Question: '''
protected void Button1_Click(object sender, EventArgs e)
{
SqlConnection cn = new SqlConnection();
SqlCommand cmd = new SqlCommand();
SqlDataAdapter da1 = new SqlDataAdapter();
DataSet ds1 = new DataSet();
cn.ConnectionString = @"Data Source=BOPSERVER;Initial Catalog=Project;Integrated Security=True";
cn.Open();
string n = Convert.ToString(txtfid.Text);
cmd.CommandText = "select * from Personal_det where FID=" + n + "";
cmd.CommandType = CommandType.Text;
cmd.Connection = cn;
da1.SelectCommand = cmd;
da1.Fill(ds1, "Personal_det");
double dn = ds1.Tables["Personal_det"].Rows.Count;
if (dn == 0)
{
DateTime sdt = DateTime.Today;
SqlCommand cmd3 = new SqlCommand();
cn.Close();
cn.Open();
cmd3.CommandText = "insert into Personal_det(FID,Name,DOB,MobileNo,EmailId,add1,add2,add3,Pincode) values(@FID,@Name,@DOB,@MobileNo,@EmailId,@add1,@add2,@add3,@Pincode)";
cmd3.CommandType = CommandType.Text;
cmd3.Connection = cn;
cmd3.Parameters.Add("@FID", SqlDbType.VarChar,50);
cmd3.Parameters["@FID"].Value = this.txtfid.Text;
cmd3.Parameters.Add("@Name", SqlDbType.VarChar, 50);
cmd3.Parameters["@Name"].Value = this.txtname.Text;
cmd3.Parameters.Add("@DOB", SqlDbType.DateTime, 8);
cmd3.Parameters["@DOB"].Value = Convert.ToDateTime(this.txtdob.Text);
cmd3.Parameters.Add("@MobileNo", SqlDbType.Decimal, 18);
cmd3.Parameters["@MobileNo"].Value = this.txtmbl.Text;
cmd3.Parameters.Add("@EmailId", SqlDbType.VarChar, 50);
cmd3.Parameters["@EmailId"].Value = this.txtmail.Text;
cmd3.Parameters.Add("@add1", SqlDbType.VarChar, 50);
cmd3.Parameters["@add1"].Value = this.txtadd1.Text;
cmd3.Parameters.Add("@add2", SqlDbType.VarChar, 50);
cmd3.Parameters["@add2"].Value = this.txtadd2.Text;
cmd3.Parameters.Add("@add3", SqlDbType.VarChar, 50);
cmd3.Parameters["@add3"].Value = this.txtadd3.Text;
cmd3.Parameters.Add("@Pincode", SqlDbType.Decimal, 18);
cmd3.Parameters["@Pincode"].Value = this.txtpin.Text;
cmd3.ExecuteNonQuery();
cn.Close();
'''
This is my C# code..Actually what i have done is previously i had FID as int now i converted it as varchar(50),because of some needs,i have already changed the datatype in sql..Personal_det is the table where in FID is a primary key constraint and foriegn key for other tables..Now When i am going to execute the code..it gives the error shown in the Image
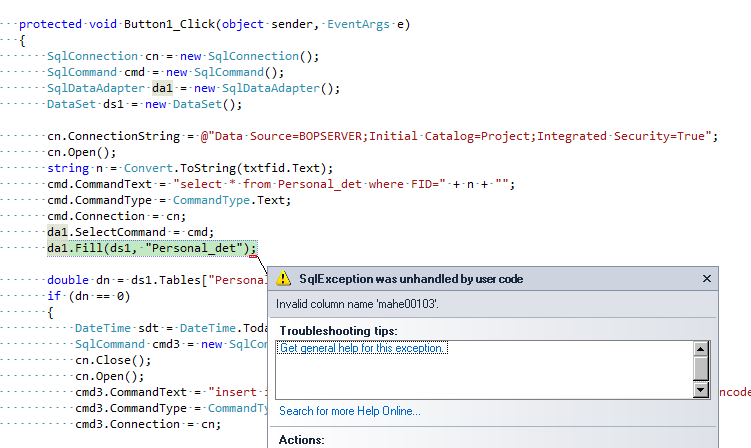
Answer: since 'FID' is string you need to use '''' as below
'''
cmd.CommandText = "select * from Personal_det where FID='" + n + "'";
'''
above will avoid your exception but it is not safe
You need to use parameters like you did on second case